Field crop: maize
Growth stage: 2
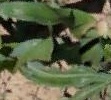
Species: maize